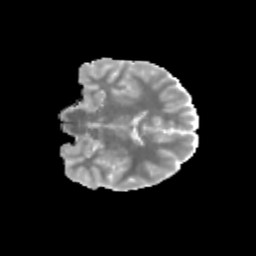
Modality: MD
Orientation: coronal
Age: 13
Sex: male
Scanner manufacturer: siemens
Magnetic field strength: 3 T
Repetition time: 3.8 s
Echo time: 0.07 s